Interaction volume radius: 5 \u00c5
Interaction volume height: 10 \u00c5
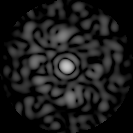
Disorder parameter: 0.7808